This time-domain trace was recorded on a rotor test rig. Classify the rotor condition as one of: normal, misalignment, unbalance, looseness.
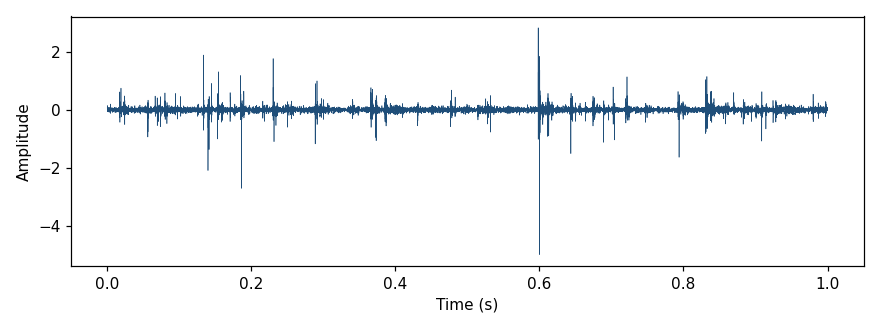
Answer: normal